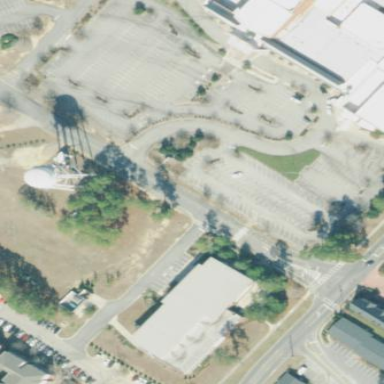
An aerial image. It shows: Paved parking area.